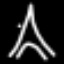
Label: The Eiffel Tower